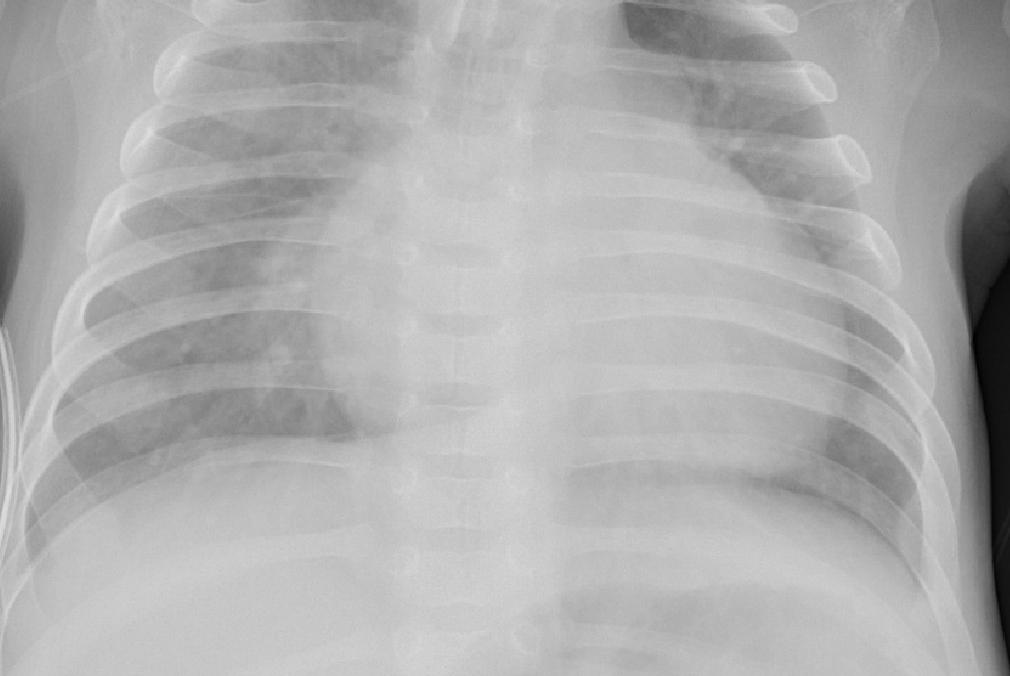
Diagnosis: PNEUMONIA